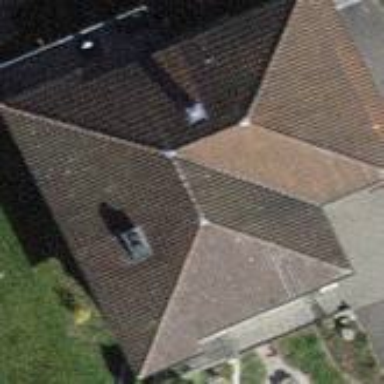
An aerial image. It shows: Building with hipped roof in brown color.